Question: I like to see the hibernate statistics but cant find them.
Where do i have to search?
'''
@Bean
@Lazy
public MBeanExporter getExporter() {
MBeanExporter exporter = new MBeanExporter();
exporter.setServer(mBeanFactory());
exporter.setRegistrationBehavior(MBeanExporter.REGISTRATION_REPLACE_EXISTING);
HashMap beans = new HashMap();
beans.put("hibernate:name=statistics", hibernateStatistics());
exporter.setBeans(beans);
return exporter;
}
'''

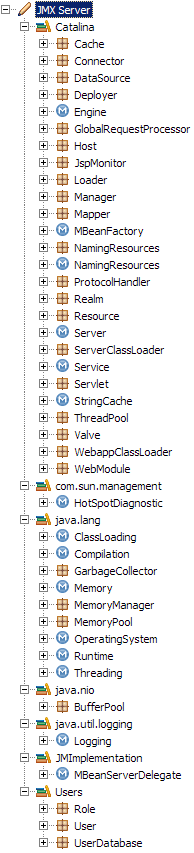
Answer: Ok, the jmxbean should be on root.
I had do mark the hibernateStatistics()-Bean to be @DependsOn("hibernate").